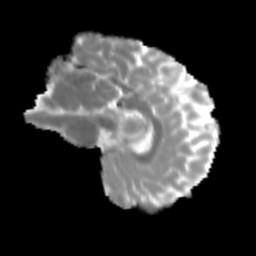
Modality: MD
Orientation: sagittal
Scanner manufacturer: siemens
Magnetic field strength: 3 T
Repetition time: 3.6 s
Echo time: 0.092 s